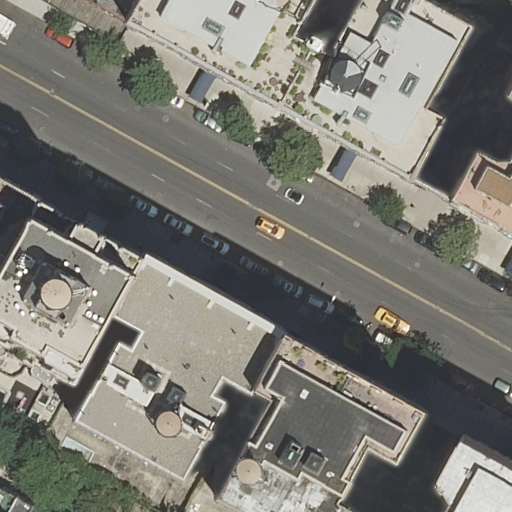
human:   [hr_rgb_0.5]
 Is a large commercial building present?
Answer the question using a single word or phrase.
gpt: no

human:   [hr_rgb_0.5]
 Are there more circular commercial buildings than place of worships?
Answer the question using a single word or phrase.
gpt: no

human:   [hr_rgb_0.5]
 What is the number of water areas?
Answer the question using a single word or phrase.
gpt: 0

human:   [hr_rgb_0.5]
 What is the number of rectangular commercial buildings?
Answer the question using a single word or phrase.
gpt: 0

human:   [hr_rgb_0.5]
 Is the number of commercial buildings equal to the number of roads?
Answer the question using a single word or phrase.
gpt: no

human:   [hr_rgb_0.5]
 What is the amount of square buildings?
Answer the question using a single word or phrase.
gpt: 0

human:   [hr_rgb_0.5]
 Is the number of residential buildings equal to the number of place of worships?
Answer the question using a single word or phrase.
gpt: no

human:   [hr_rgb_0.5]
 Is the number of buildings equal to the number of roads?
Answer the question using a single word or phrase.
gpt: no

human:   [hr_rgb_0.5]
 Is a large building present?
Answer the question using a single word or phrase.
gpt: yes

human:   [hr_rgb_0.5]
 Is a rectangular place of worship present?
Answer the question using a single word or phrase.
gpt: no

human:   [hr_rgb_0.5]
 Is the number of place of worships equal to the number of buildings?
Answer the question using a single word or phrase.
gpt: no

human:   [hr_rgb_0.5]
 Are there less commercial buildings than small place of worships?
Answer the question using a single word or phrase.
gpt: no

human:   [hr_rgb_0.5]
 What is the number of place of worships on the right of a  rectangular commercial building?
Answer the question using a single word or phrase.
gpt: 0

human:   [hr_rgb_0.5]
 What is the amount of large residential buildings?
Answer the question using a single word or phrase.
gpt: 6

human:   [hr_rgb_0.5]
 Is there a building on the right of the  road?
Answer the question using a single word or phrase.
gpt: yes

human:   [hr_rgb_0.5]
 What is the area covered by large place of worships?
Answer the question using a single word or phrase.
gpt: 1168m2

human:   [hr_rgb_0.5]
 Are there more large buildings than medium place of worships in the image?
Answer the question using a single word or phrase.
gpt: yes

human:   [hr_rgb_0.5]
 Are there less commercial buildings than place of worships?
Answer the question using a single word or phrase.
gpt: yes

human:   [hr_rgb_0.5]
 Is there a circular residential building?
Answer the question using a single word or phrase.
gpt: no

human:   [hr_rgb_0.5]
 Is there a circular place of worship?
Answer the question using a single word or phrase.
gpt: no

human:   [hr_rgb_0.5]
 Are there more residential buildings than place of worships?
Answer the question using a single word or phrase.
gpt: yes

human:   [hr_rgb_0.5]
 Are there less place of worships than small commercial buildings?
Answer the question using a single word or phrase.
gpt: no

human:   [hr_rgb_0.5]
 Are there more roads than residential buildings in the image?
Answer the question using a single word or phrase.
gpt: no

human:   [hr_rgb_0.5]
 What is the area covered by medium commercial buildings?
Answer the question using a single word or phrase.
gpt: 0m2

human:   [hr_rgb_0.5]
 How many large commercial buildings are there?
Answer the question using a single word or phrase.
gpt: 0

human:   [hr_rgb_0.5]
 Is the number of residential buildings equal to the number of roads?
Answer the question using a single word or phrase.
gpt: no

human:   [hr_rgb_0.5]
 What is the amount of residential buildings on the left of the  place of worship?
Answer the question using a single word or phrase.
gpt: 4

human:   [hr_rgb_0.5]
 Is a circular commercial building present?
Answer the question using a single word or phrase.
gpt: no

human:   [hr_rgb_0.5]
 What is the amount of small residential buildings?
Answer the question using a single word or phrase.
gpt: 6

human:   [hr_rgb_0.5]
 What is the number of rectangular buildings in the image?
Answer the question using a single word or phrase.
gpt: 5

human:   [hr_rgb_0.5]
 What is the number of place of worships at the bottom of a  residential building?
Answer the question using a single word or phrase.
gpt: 0

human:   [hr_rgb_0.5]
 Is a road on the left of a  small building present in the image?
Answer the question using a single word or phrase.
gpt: yes

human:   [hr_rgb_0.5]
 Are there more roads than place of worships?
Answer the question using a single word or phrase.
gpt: no

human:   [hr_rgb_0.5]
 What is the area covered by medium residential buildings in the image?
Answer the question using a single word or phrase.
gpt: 170m2

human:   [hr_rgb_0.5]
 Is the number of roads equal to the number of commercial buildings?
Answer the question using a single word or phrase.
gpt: no

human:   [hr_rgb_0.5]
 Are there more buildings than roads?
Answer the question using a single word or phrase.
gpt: yes